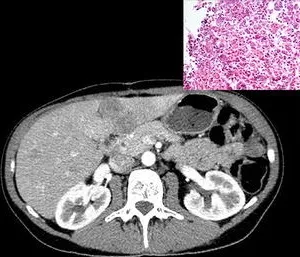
CT of metastatic disease. Axial CT of the abdomen and thorax. Multiple contrast-enhancing lesions in the liver with irregular borders typical for metastases (a). Histopathological analysis of a liver metastasis revealed only large, pleomorphic cells (a inset) consistent with a highly malignant dedifferentiated pleomorphic sarcoma. CT of thorax showing multiple round, well-circumscribed lung lesions consistent with metastases.
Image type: radiology (ct)